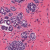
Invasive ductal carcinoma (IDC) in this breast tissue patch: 0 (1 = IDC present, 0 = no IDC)